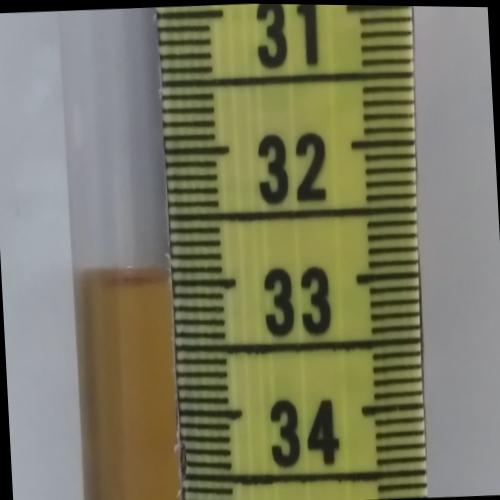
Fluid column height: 33.0 cm